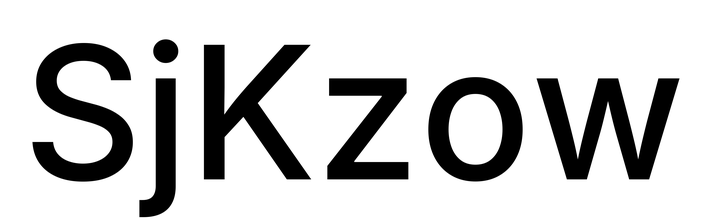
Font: Inter_Medium